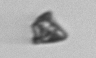
Label: detritus_transparent